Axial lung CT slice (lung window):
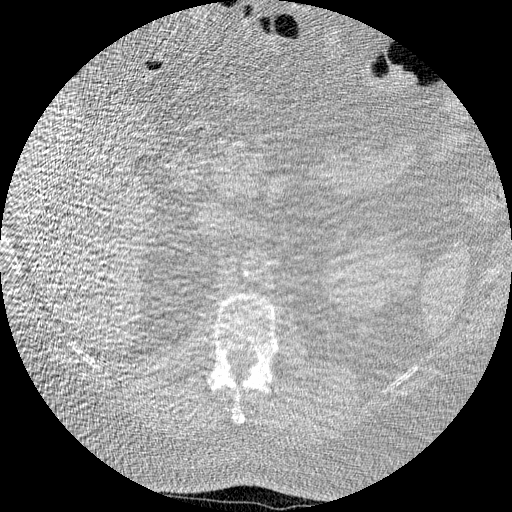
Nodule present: no